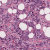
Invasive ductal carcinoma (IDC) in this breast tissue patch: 1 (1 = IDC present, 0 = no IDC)